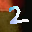
Label: 2